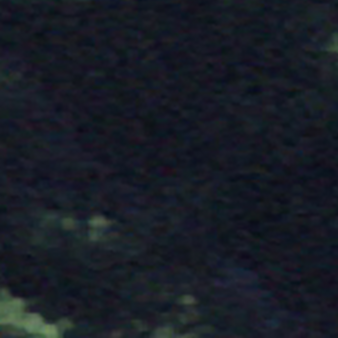
Label: other